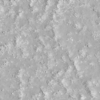
Label: not_dusty